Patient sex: F
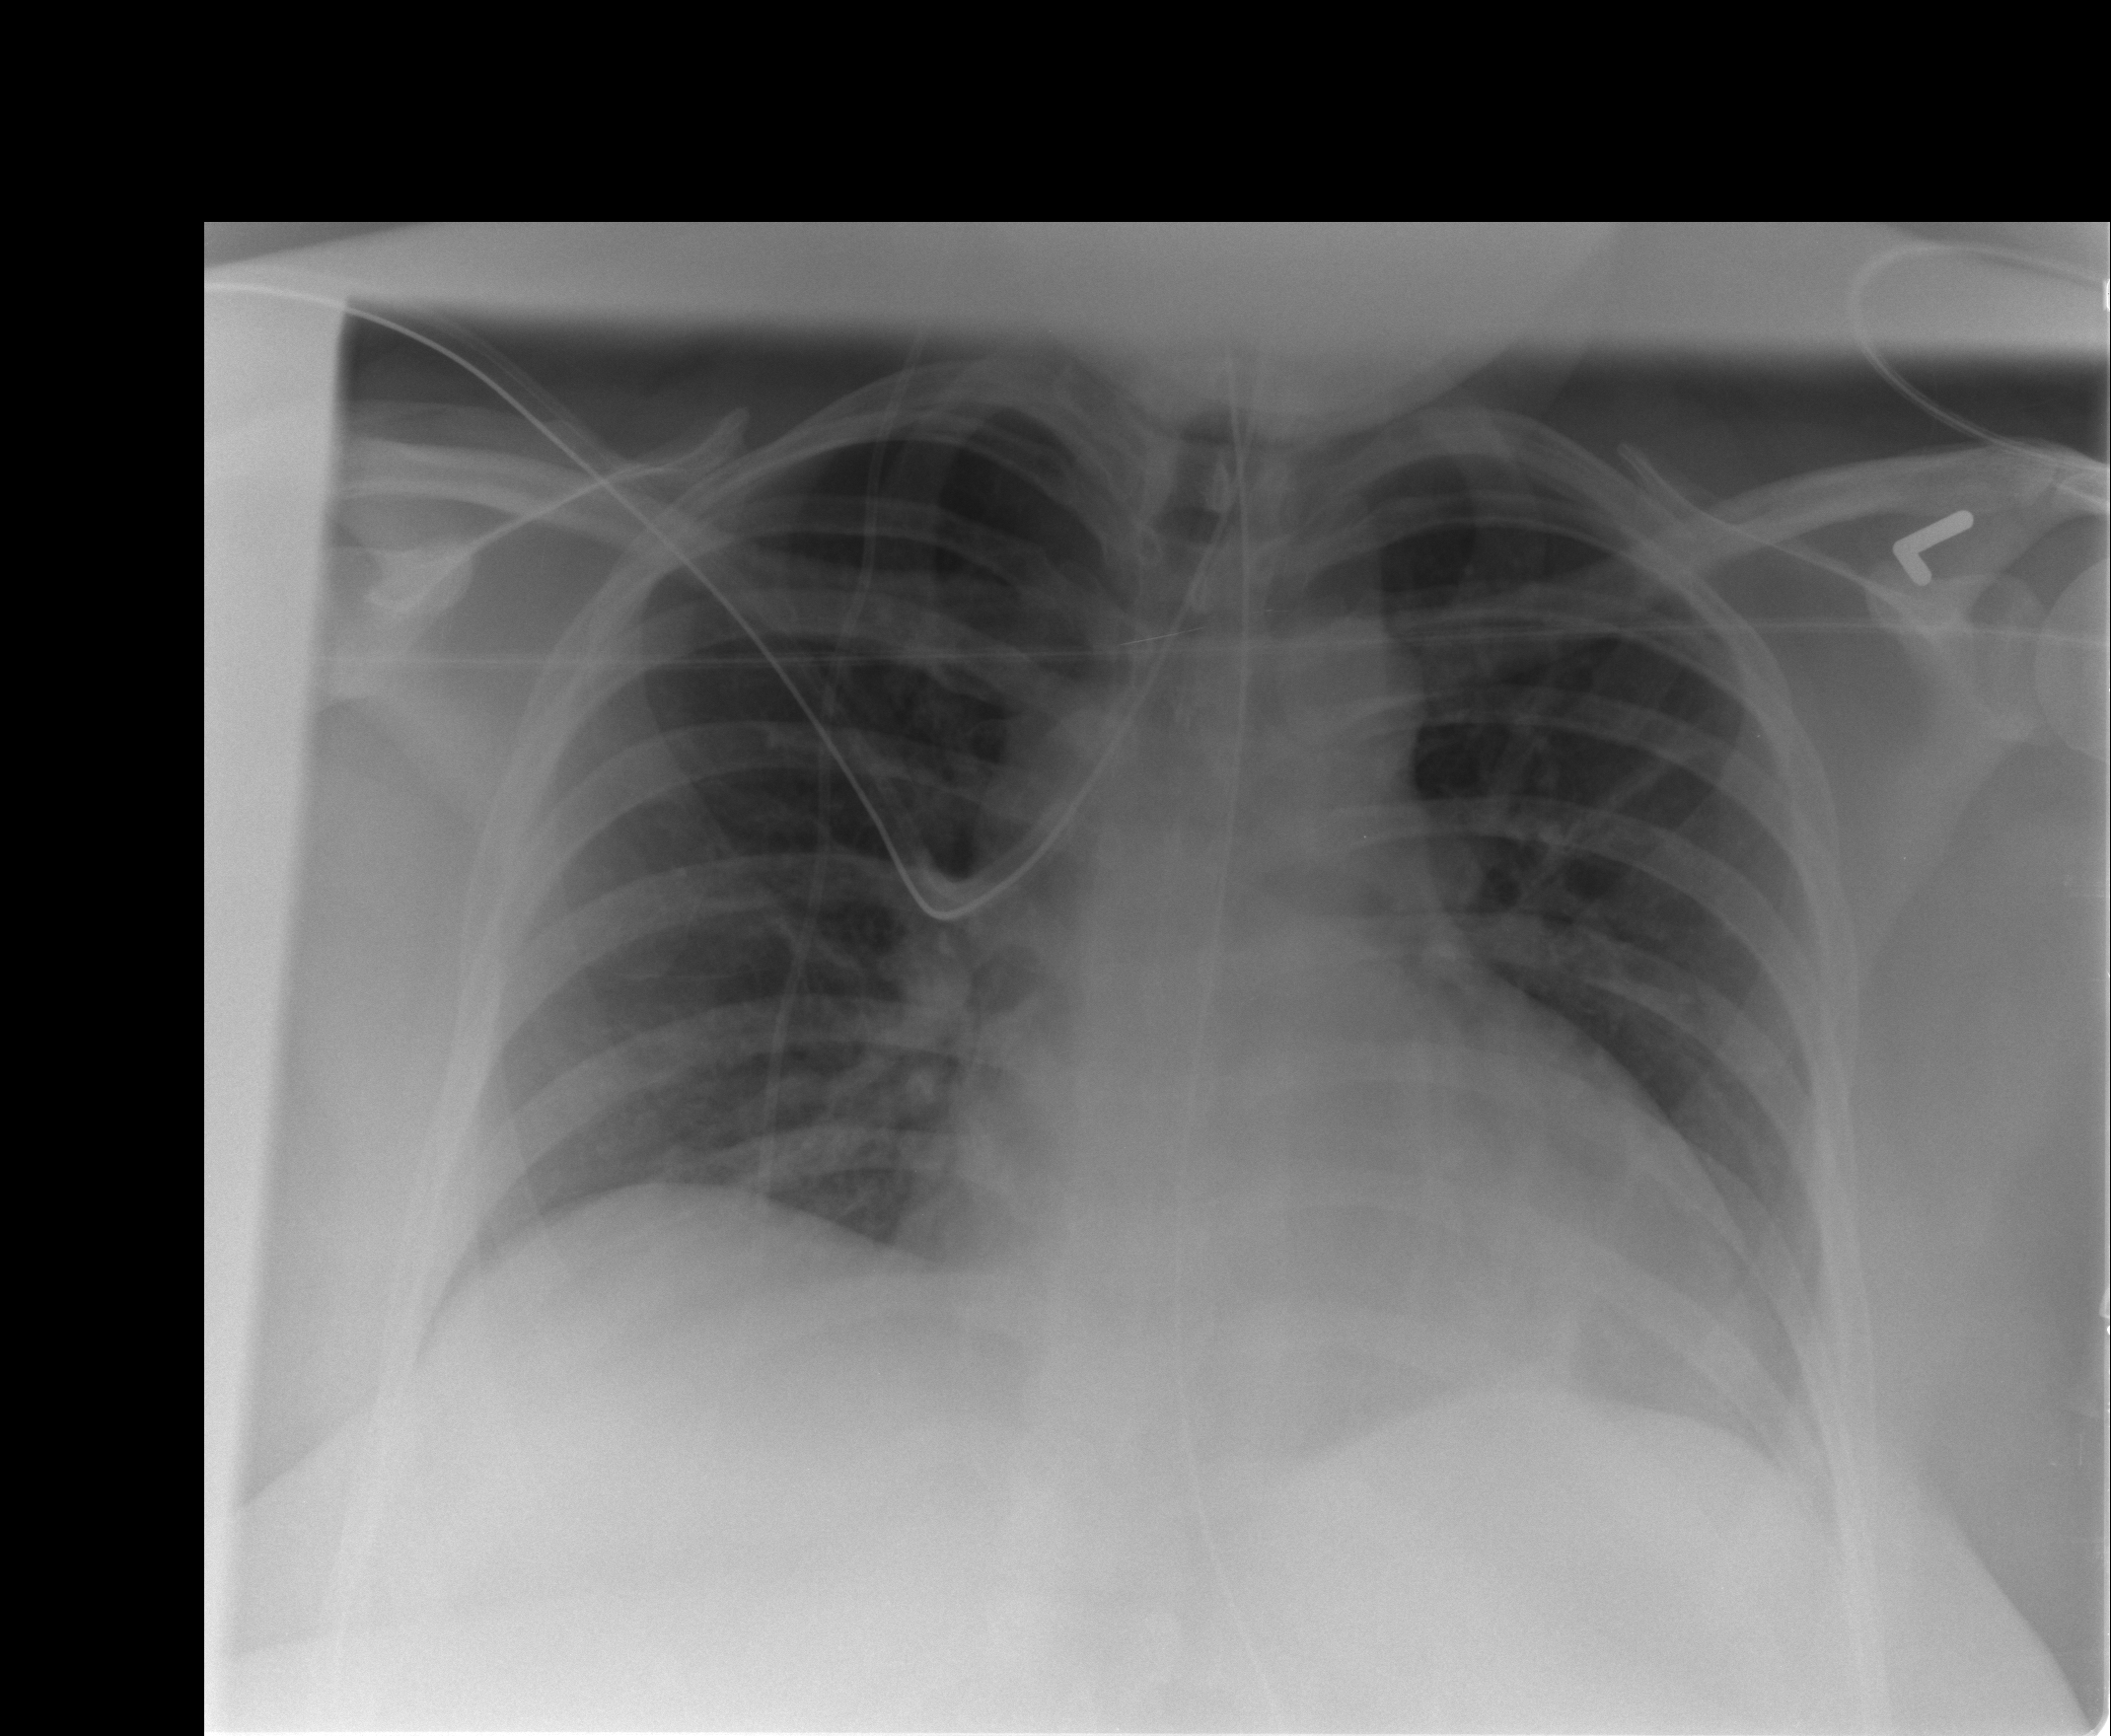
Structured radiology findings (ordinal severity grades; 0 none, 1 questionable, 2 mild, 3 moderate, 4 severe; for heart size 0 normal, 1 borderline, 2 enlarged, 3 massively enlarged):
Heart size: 2
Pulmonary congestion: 0
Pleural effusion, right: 0
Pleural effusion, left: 0
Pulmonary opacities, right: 0
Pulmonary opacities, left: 0
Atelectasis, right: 2
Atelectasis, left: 2